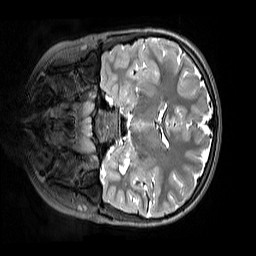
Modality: T2w
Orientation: coronal
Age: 9
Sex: female
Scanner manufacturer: siemens
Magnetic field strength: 3 T
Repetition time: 3.2 s
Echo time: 0.408 s